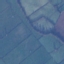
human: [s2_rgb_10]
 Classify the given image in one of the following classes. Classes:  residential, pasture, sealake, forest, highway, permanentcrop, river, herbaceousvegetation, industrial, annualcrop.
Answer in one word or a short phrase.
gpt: Pasture